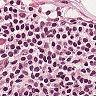
Metastatic tissue present: no